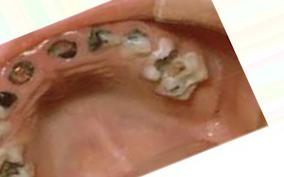
Condition: Caries